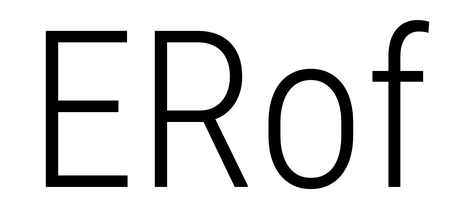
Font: Roboto_Condensed_Light